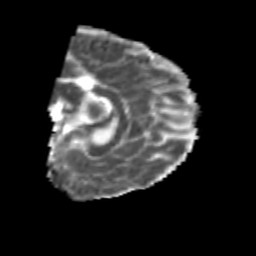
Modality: MD
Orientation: sagittal
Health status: healthy
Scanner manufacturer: philips
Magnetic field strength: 3 T
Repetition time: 6.964 s
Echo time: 0.092 s